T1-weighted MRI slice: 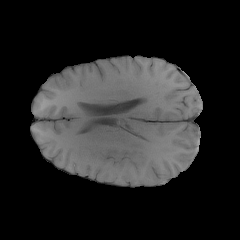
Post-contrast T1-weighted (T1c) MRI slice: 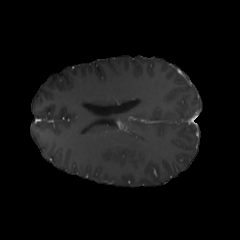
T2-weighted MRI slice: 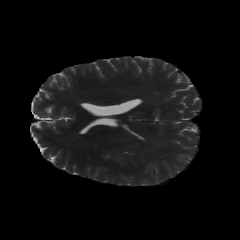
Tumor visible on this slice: no